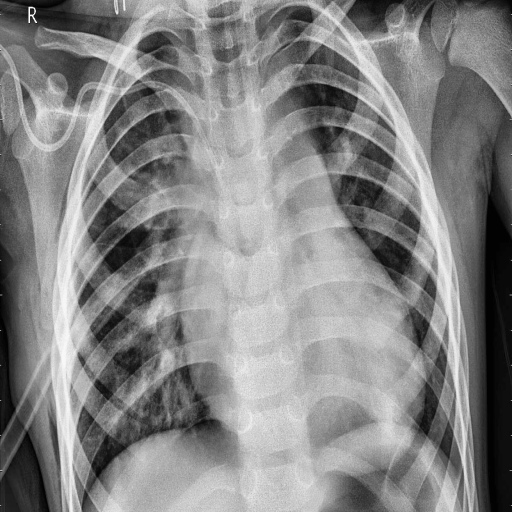
Finding: PNEUMONIA